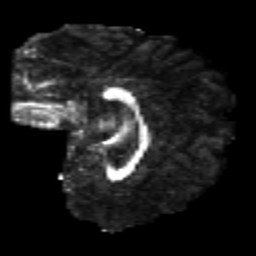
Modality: FA
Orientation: sagittal
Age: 23
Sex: male
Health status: healthy
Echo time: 0.074 s